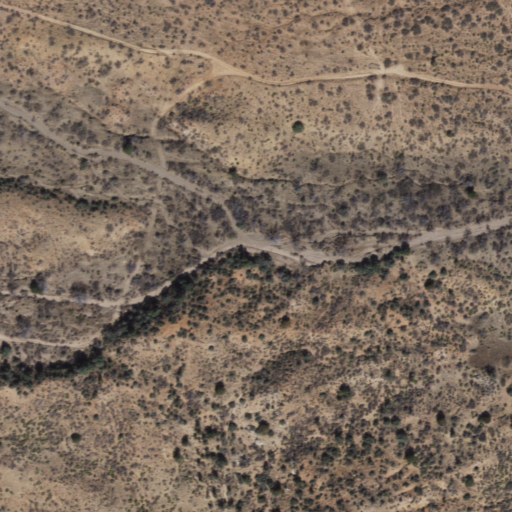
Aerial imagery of valley in Arizona named Sycamore Canyon containing shrub and grassland